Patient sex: F
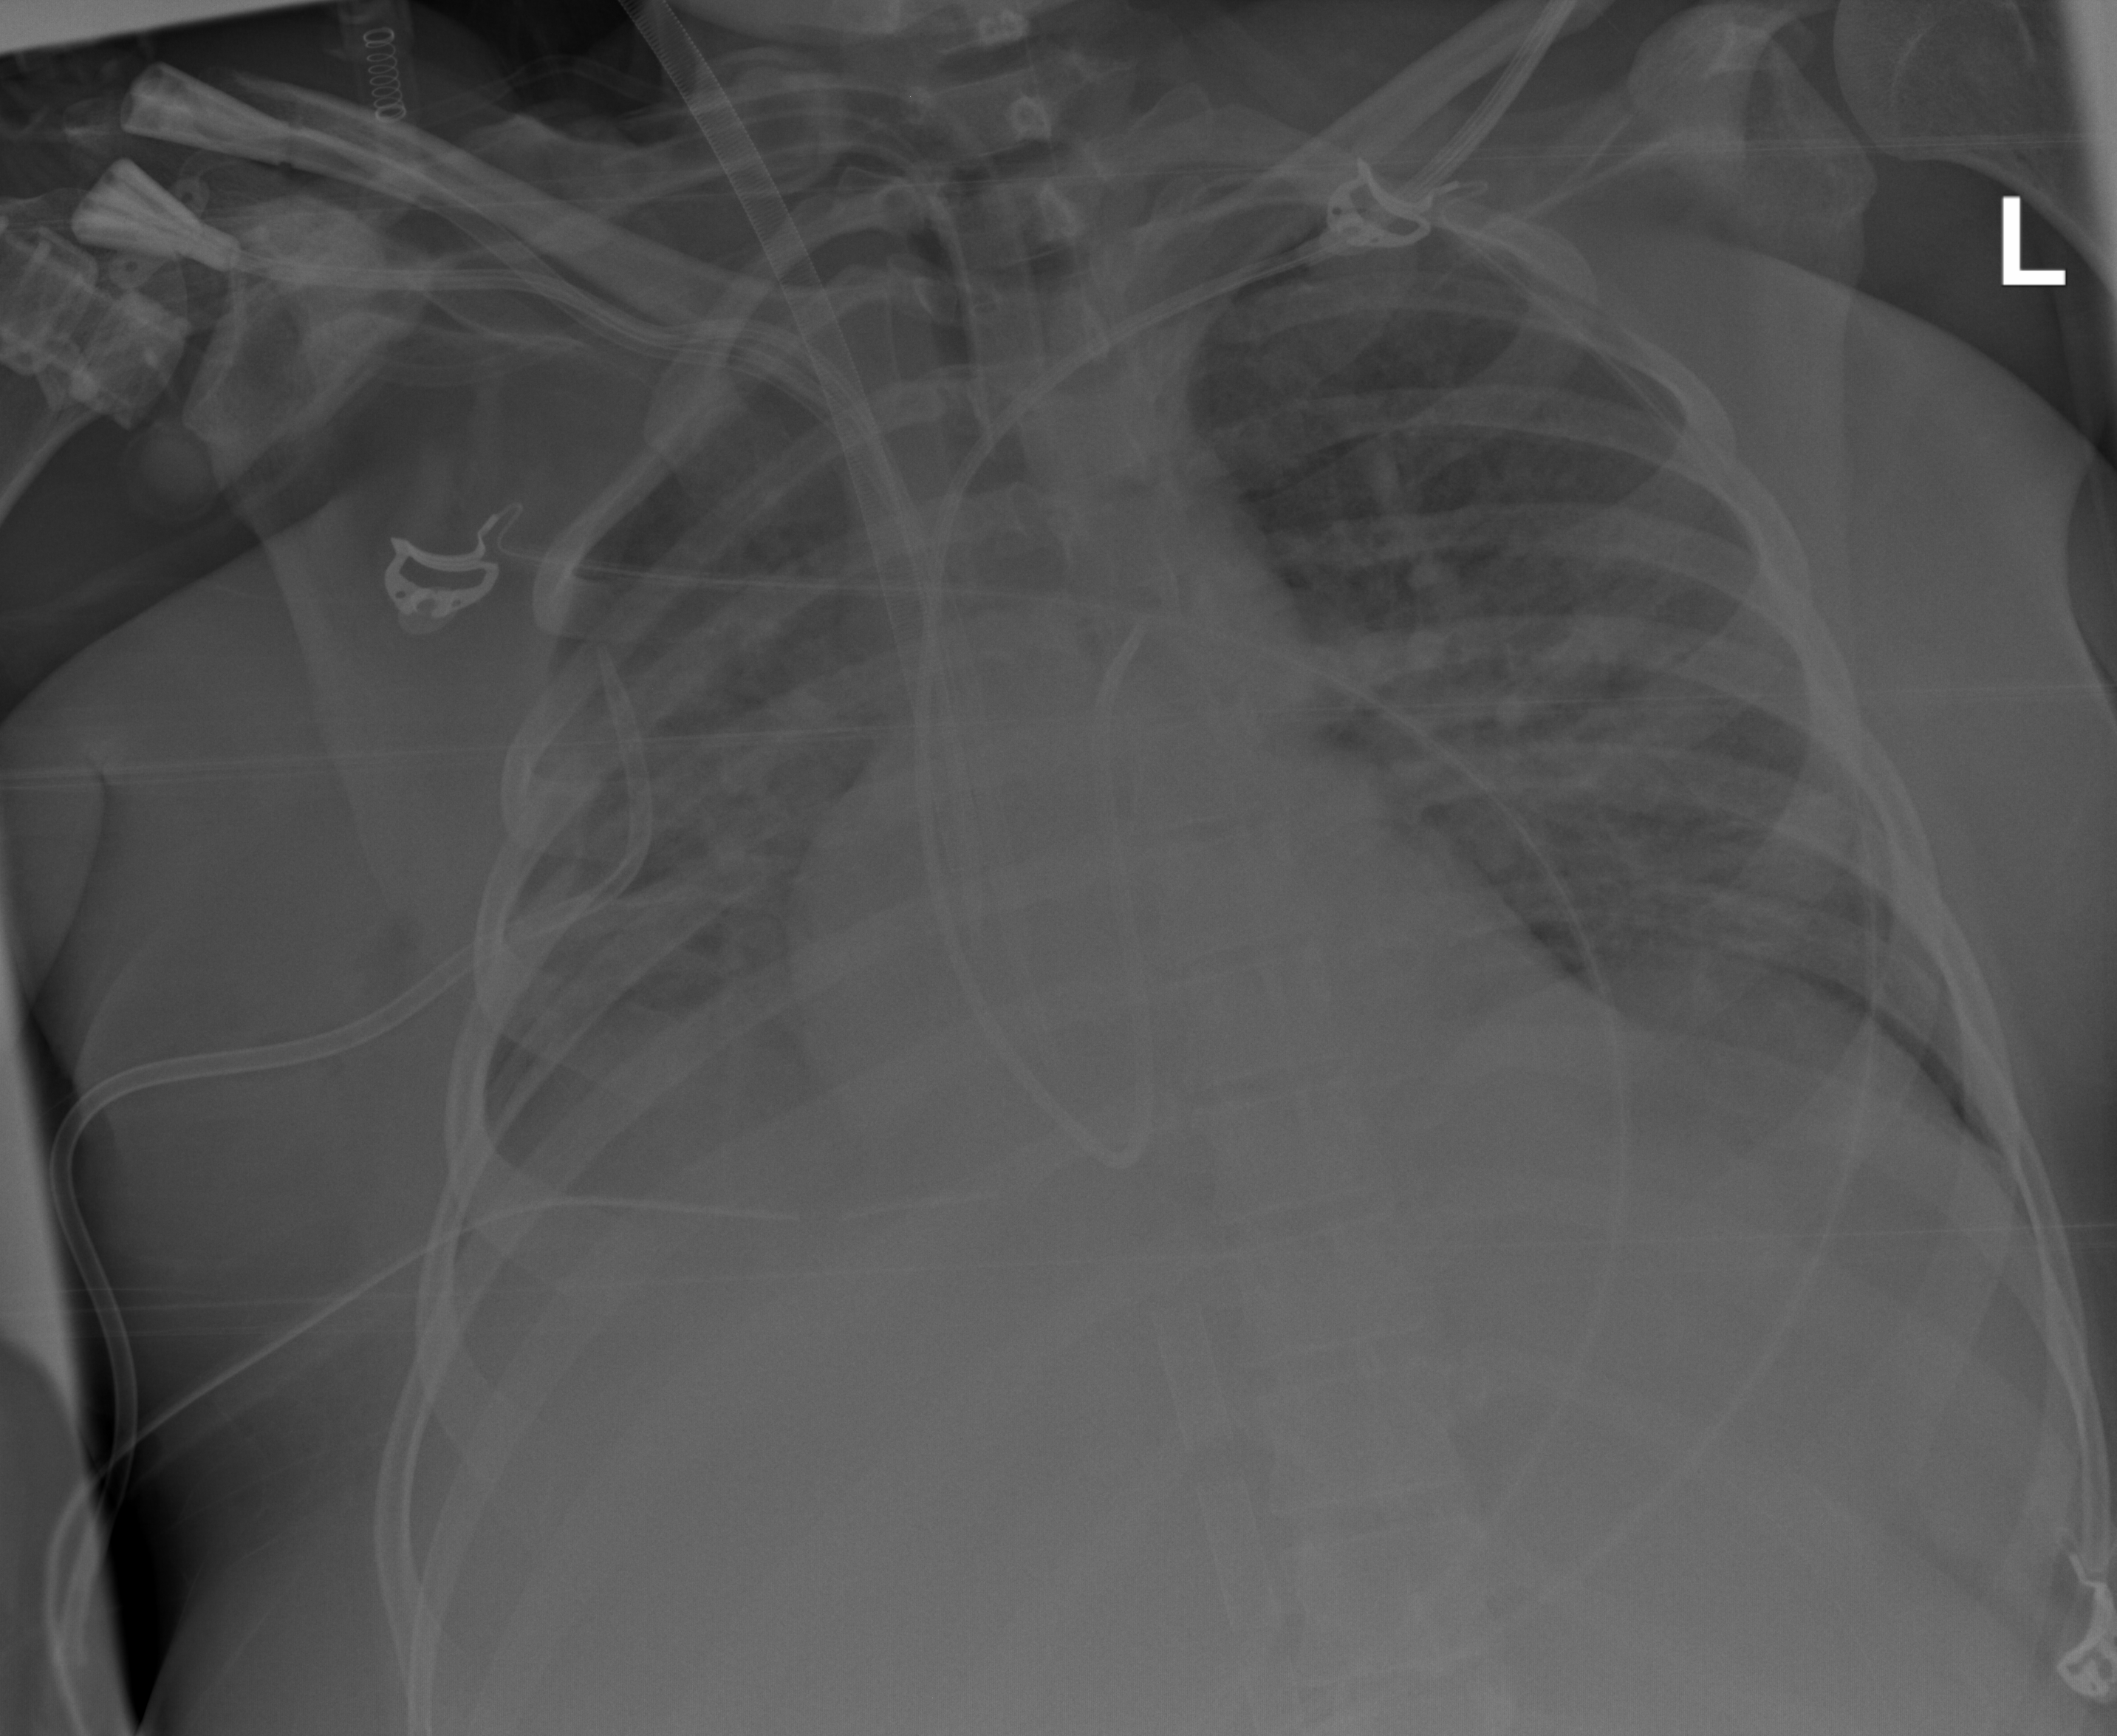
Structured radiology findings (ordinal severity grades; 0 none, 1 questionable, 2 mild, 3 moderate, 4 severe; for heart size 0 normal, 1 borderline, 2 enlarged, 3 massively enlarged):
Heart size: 0
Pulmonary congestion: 2
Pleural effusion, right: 2
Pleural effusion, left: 2
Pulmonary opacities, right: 3
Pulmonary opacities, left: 2
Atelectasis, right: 3
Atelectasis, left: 2